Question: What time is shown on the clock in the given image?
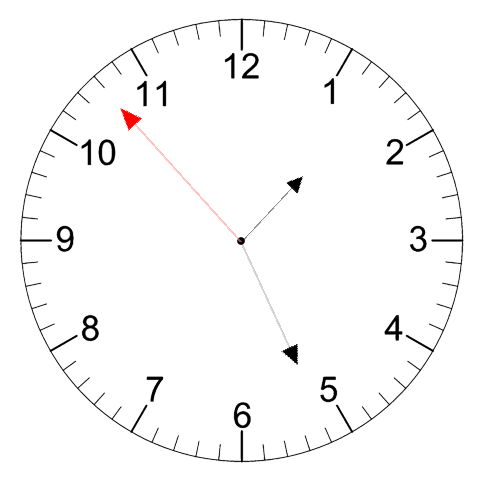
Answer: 01:25:53